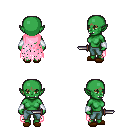
a pixel art fantasy rpg character, female body template, orc, green skin, pink tattered cape, teal pants, plain hairstyle, white cloth bracers, brown slippers, dagger, four views (front, back, left, right), 2x2 character sprite sheet, small pixel art, hard edges, no anti-aliasing